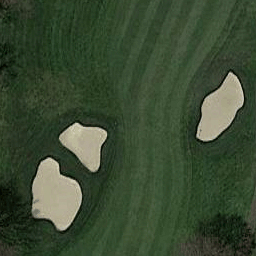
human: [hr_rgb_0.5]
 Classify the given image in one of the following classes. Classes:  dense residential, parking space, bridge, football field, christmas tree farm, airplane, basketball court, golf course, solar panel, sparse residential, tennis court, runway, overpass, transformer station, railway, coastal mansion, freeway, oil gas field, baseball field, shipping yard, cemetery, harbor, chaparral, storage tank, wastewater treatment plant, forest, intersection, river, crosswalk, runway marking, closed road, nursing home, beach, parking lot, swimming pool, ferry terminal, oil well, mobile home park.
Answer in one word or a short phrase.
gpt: golf course